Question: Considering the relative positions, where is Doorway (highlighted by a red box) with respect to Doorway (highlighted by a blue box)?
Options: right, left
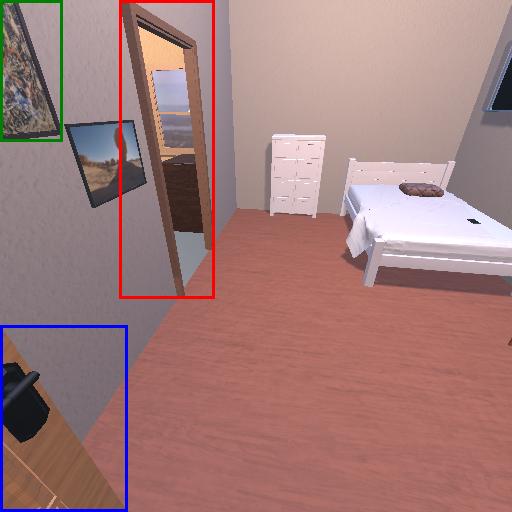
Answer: right